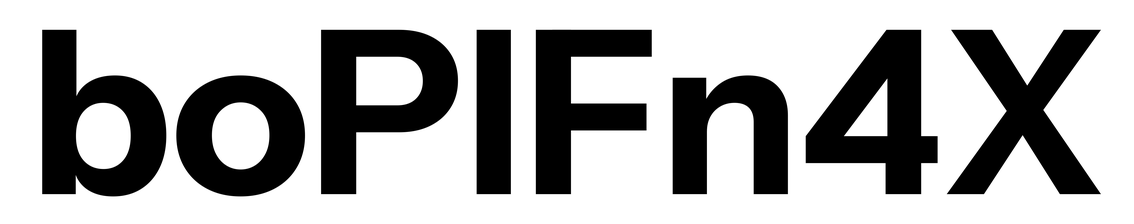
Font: InstrumentSans_Bold